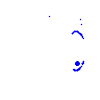
Particle: pion